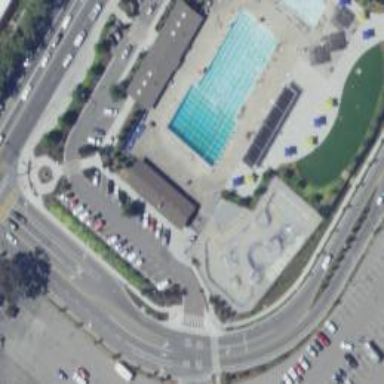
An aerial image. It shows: Swimming pool located in leisure land.